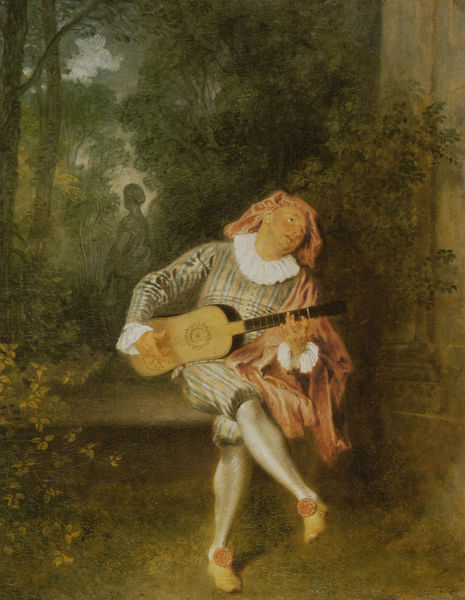
Titel: Mezetin, Mezzetin
Künstler: Antoine Watteau
Standort: New York (New York)
Institution: The Metropolitan Museum of Art
Schlagwörter: baum, blätter, gemälde, hand, kopf, laub, mann, umhang, weiß, baumstämme, bäume, grün, landschaft, mädchen, ocker, sitzen, blumen, bunt, finger, frau, grau, hintergrund, holz, hut, kariert, licht, orange, säule, blick, blüten, park, rot, tuch, beige, haube, schleife, hemd, hose, kappe, mütze, wand, architektur, falten, gesicht, kragen, lang, rembrandt, spitze, stein, ärmel, bildnis, halskrause, hände, instrument, porträt, einsamkeit, natur, busch, büsche, gebüsch, sträucher, figur, haare, kostüm, lange haare, sitzend, stoff, spitzen, blatt, gesang, gitarre, musik, musiker, pflanze, pflanzen, tanzen, rosa, wald, garten, hase, skulptur, statue, beine, kopfbedeckung, füße, leidenschaft, liebe, spieler, schuhe, hosen, bank, romantik, spielen, kopftuch, musizieren, gestreift, muse, streifen, stufe, strumpf, plastik, junge, rüschen, knie, fein, geneigt, satin, griff, strümpfe, eng, narr, jungfrau, manschetten, schuh, flora, singen, sänger, männlich, romantisch, mittelalter, strumpfhose, wams, fauna, überschlagen, wehmütig, fröhlich, kniebundhose, spiele, strumpfhosen, watteau, laute, lautenspieler, lautespieler, mandoline, saiten, bundhosen, schnallenschuhe, anbetung, harlekin, lied, musikant, steinbank, schnallen, klang, schnabelschuhe, statur, minne, minnesänger, barde, minnegesang, minnesang, verehrer, junker, ständchen, angebetete, gitarrenspieler, singt, melodie, gilles, geck, betörung, bunthose, dreiviertelhose, pompon, f, portraint, der gaukler, kdskd, dsd, barder, musik machen, giratte, andoline, gute laune